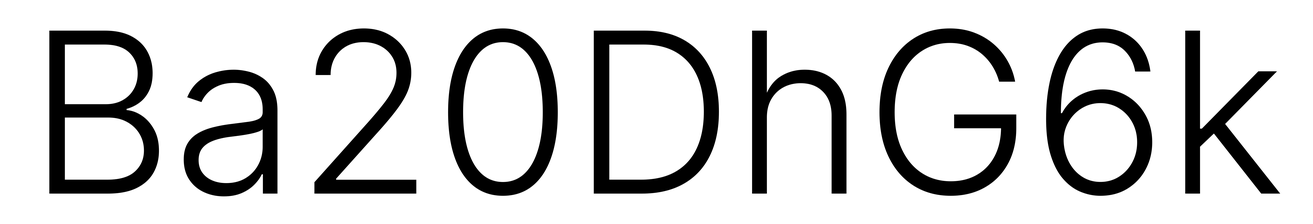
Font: Inter_Light